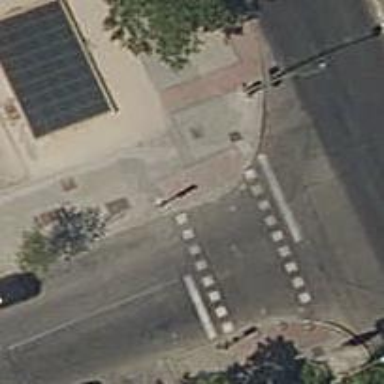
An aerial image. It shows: Sidewalk made of paving stones.